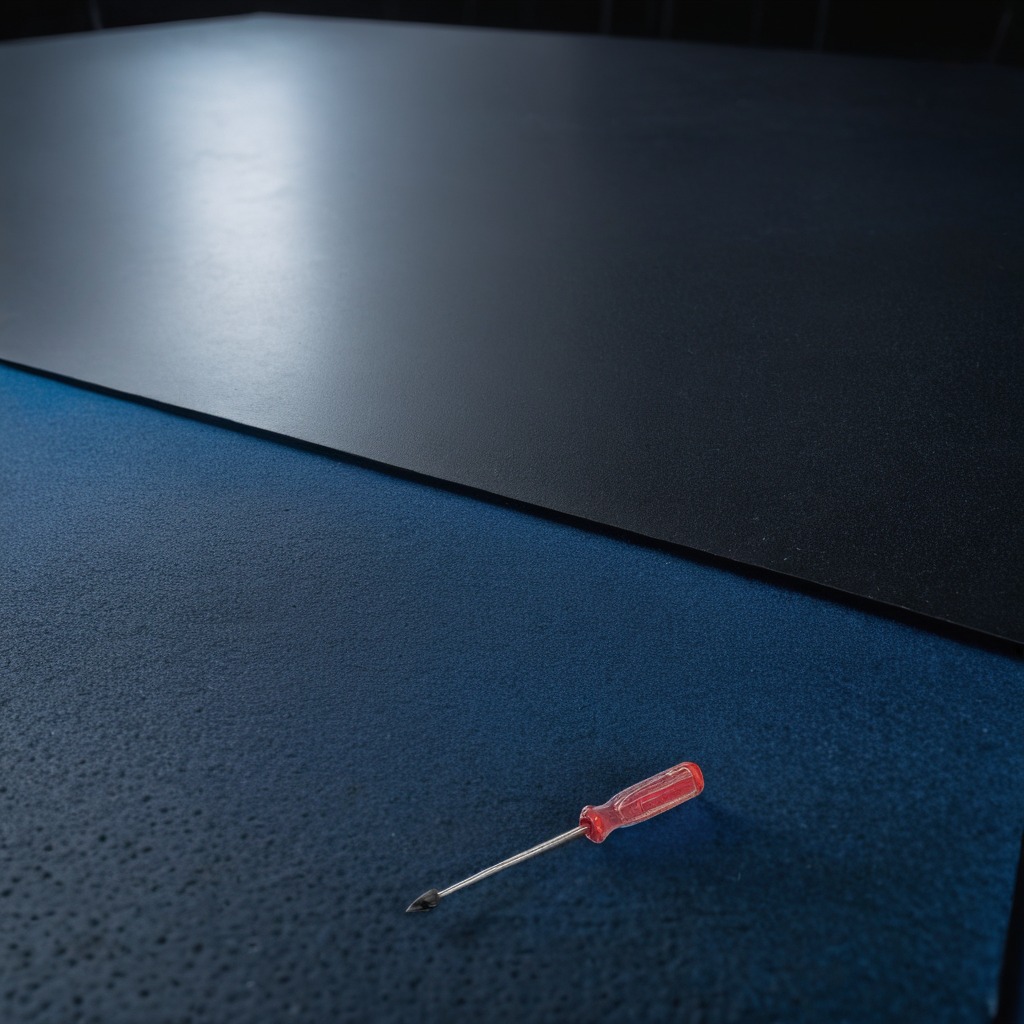
A screwdriver lying on a clean granite tabletop covered with a blue rubber mat inside a workshop at night dim ambient light soft shadows worn but beneath the mat